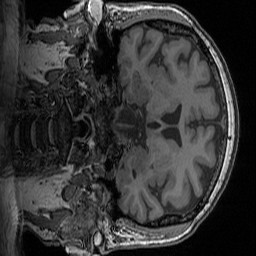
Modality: T1w
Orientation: coronal
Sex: male
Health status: ill
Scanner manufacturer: siemens
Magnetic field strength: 3 T
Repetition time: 1.57 s
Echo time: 0.00342 s